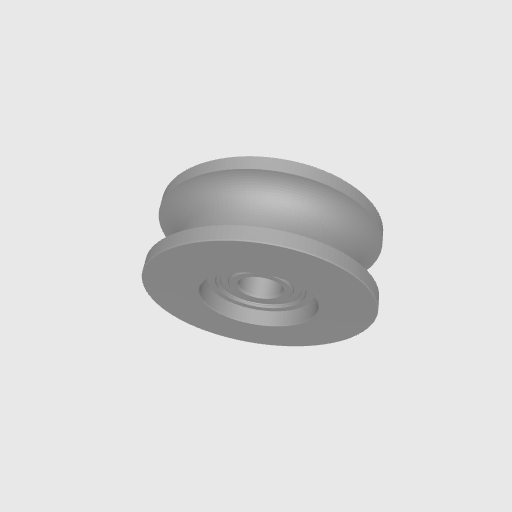
Part: UWheel6ID